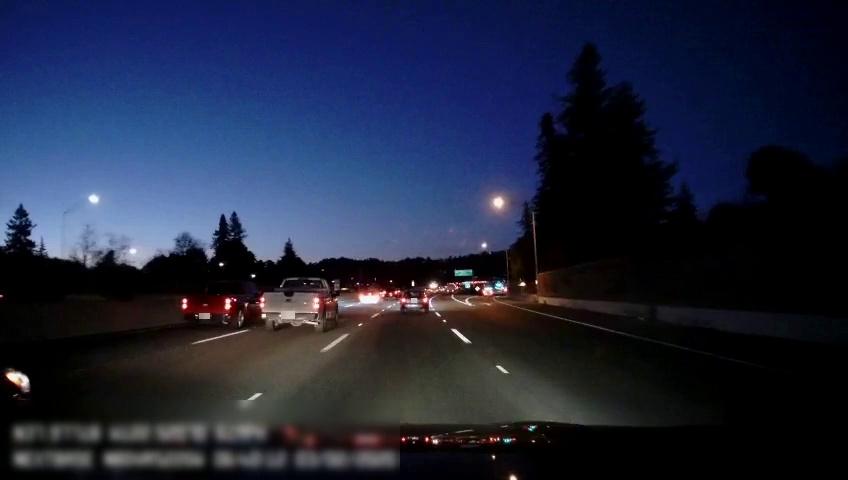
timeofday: Night
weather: Other
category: Drivable Space
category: Vehicles | Car
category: Vehicles | SUV
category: Vehicles | Car
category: Vehicles | Truck
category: Vehicles | Truck
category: Vehicles | Truck
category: Vehicles | Car
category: Lanes | Alternate Lane
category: Lanes | Alternate Lane
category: Lanes | Current Lane
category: Lanes | Current Lane
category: Lanes | Alternate Lane
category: Lanes | Alternate Lane
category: Lanes | Alternate Lane
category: Traffic | Signs